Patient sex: F
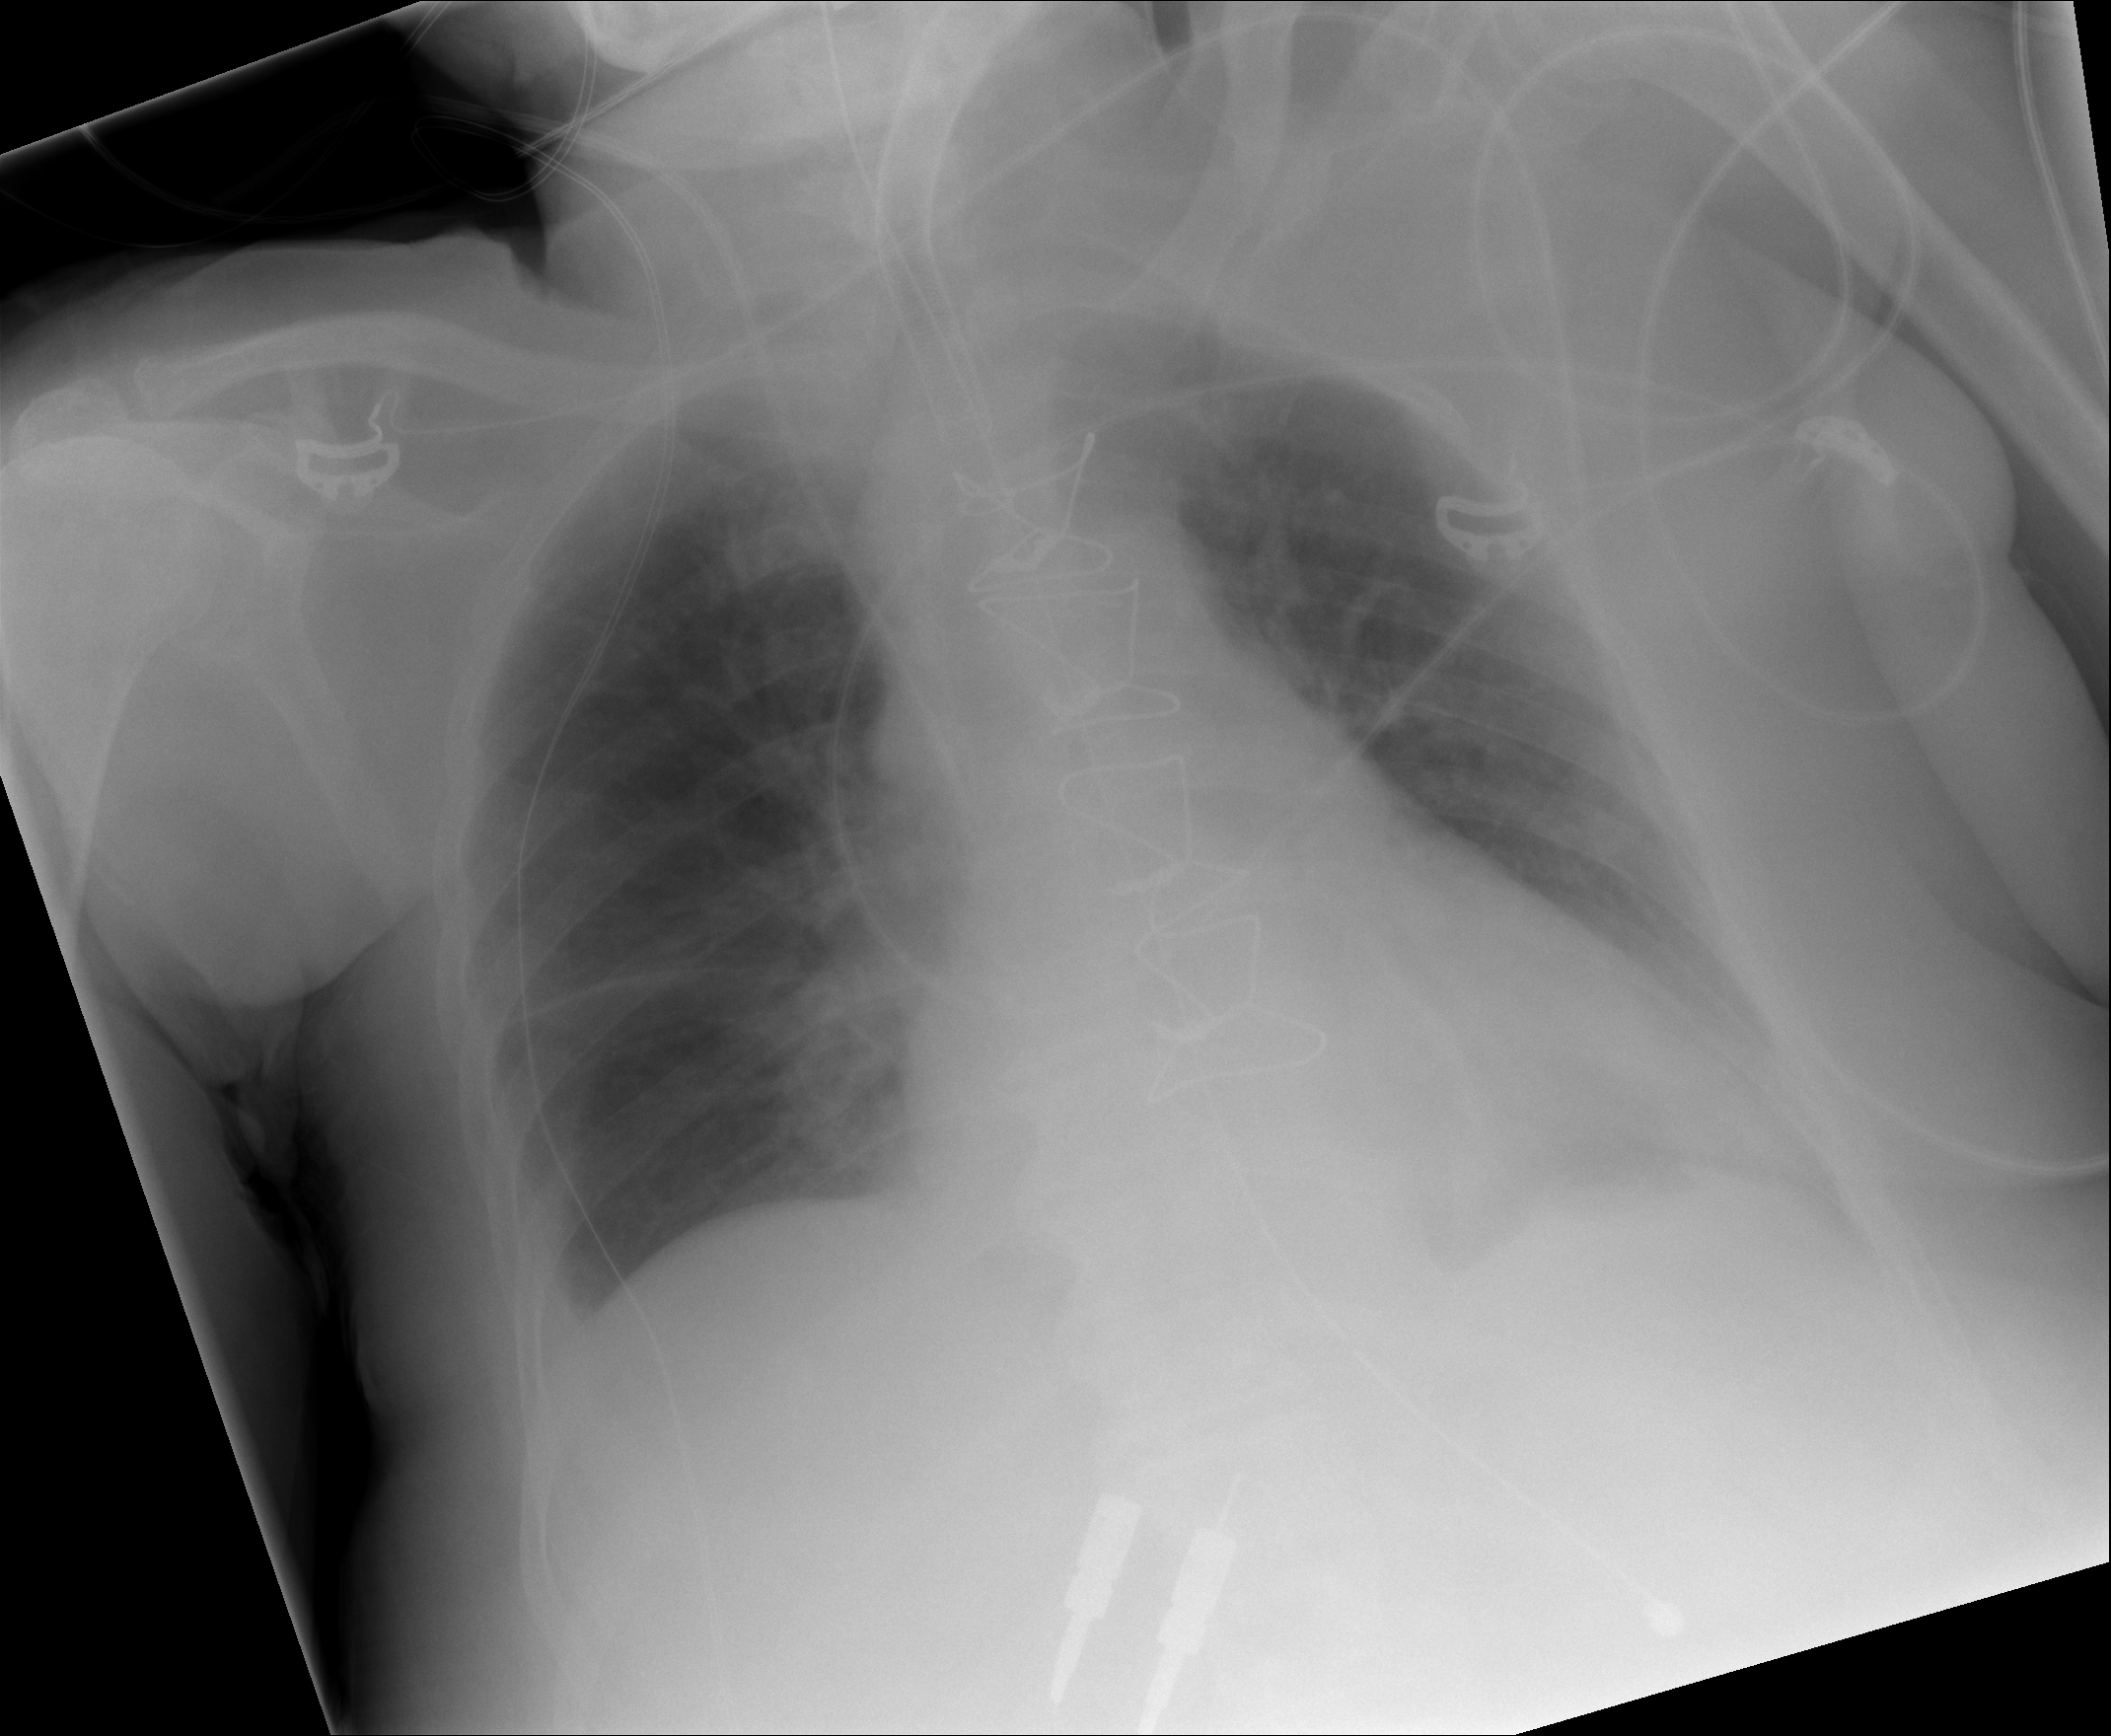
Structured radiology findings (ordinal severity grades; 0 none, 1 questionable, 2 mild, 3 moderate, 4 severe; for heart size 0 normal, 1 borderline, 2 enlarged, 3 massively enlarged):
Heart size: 0
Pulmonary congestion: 0
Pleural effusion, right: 0
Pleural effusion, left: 2
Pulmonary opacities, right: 0
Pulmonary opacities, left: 0
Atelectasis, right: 2
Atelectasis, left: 2